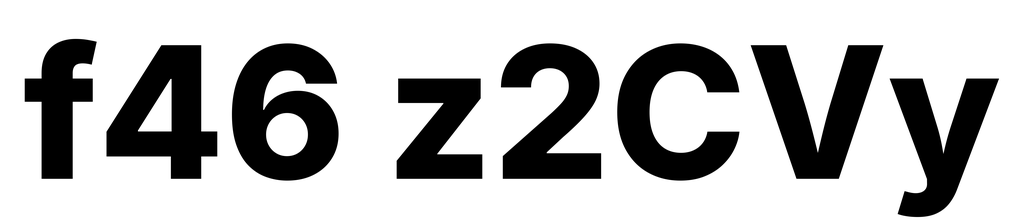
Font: Inter_ExtraBold